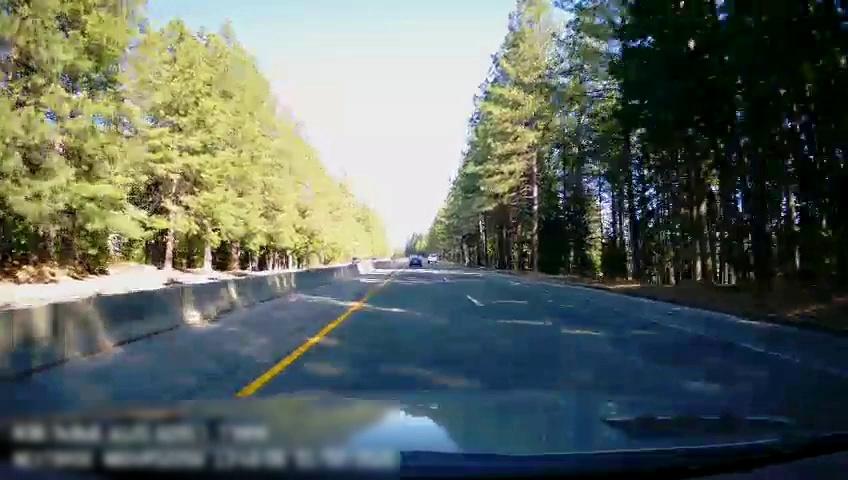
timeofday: Day
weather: Sunny
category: Drivable Space
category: Drivable Space
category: Vehicles | Car
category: Vehicles | Car
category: Lanes | Current Lane
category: Lanes | Current Lane
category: Lanes | Alternate Lane